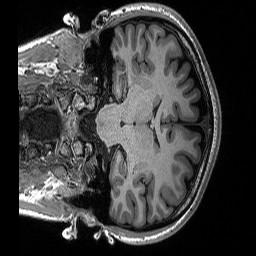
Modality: T1w
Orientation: coronal
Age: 19
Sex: female